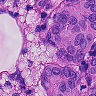
Metastatic tissue present: yes